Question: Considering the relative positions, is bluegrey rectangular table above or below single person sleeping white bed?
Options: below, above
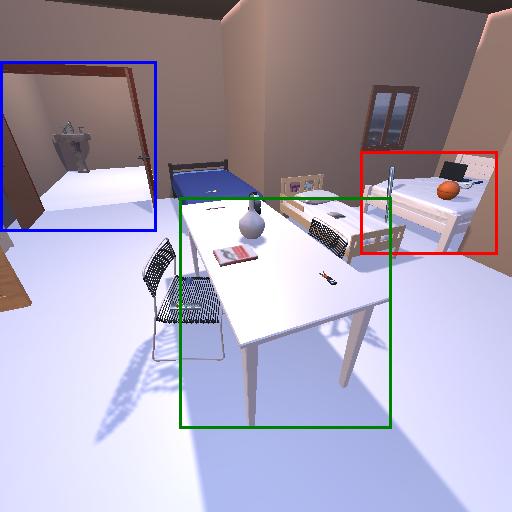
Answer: below